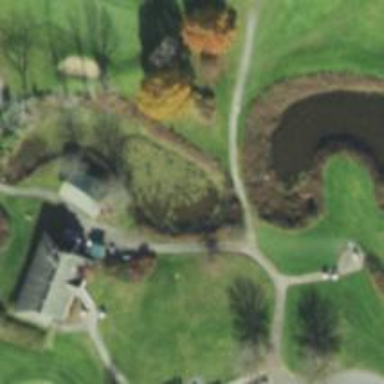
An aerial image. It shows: Path for both road and golf.